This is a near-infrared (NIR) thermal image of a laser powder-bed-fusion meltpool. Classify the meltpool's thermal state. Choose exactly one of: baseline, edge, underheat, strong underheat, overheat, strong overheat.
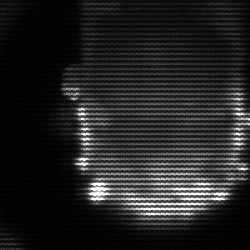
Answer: baseline